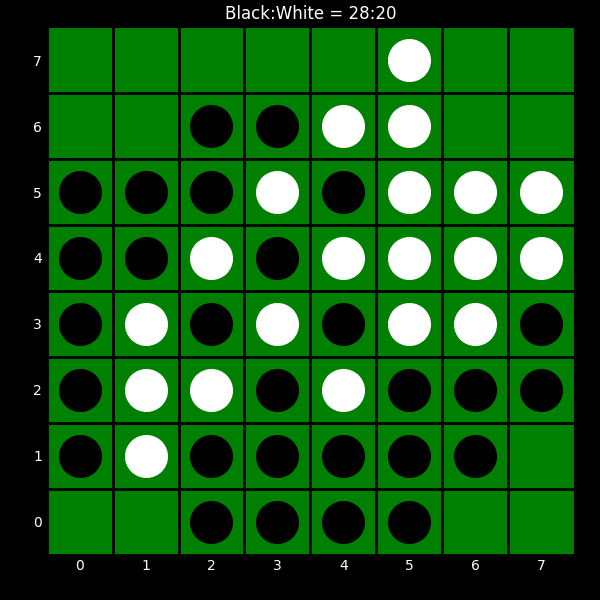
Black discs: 28
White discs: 20